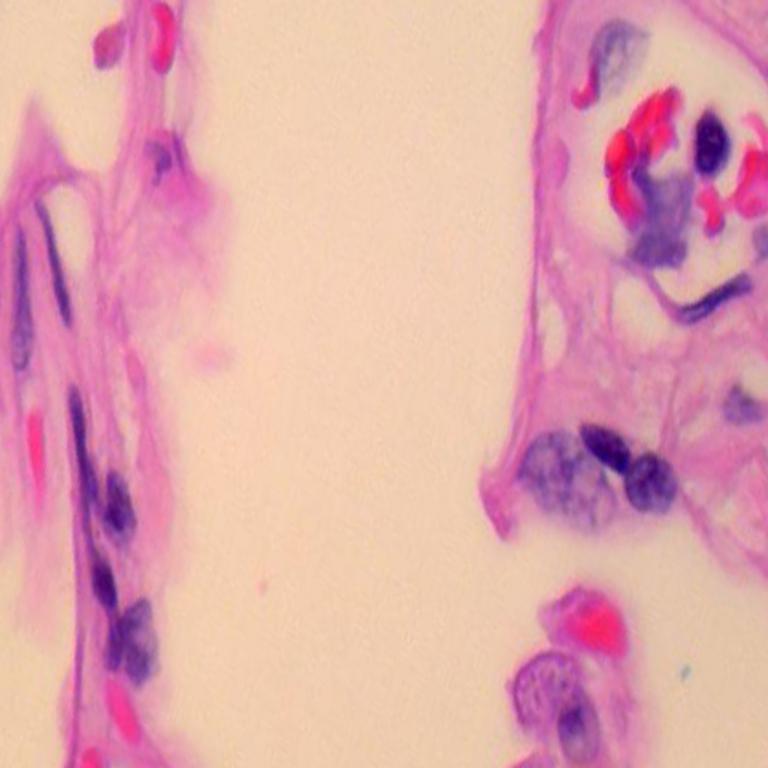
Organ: lung
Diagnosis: benign